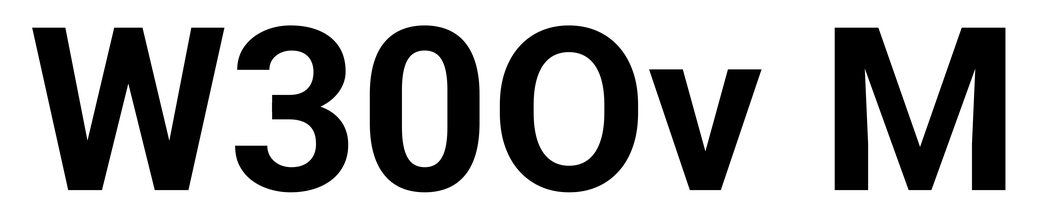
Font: Roboto_Bold